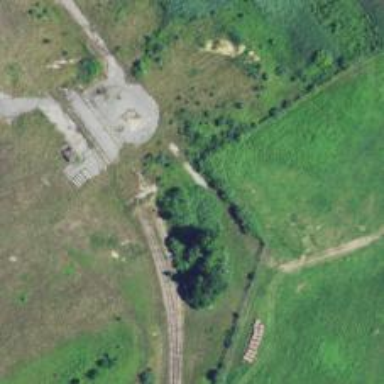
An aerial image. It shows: Abandoned spur railway.